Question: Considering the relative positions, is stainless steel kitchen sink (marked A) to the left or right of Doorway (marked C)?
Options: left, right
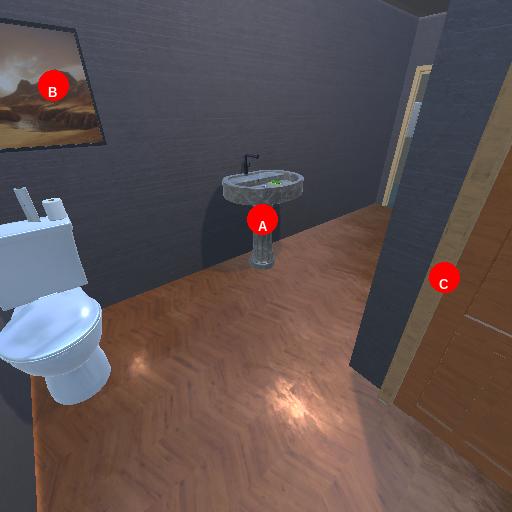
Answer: left